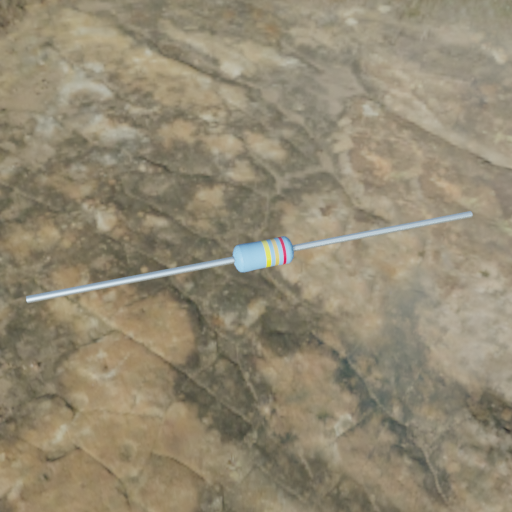
Resistor colour bands (in order): yellow, gold, red